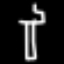
Label: fork